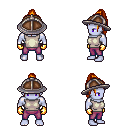
a pixel art fantasy rpg character, male body template, dark elf, purple skin, white sleeveless shirt, magenta pants, light blonde long topknot hairstyle, chain helm, gold gloves, four views (front, back, left, right), 2x2 character sprite sheet, small pixel art, hard edges, no anti-aliasing